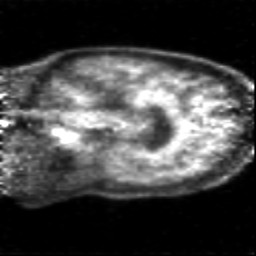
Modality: PET
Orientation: sagittal
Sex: female
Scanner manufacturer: siemens